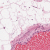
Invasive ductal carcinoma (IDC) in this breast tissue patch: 0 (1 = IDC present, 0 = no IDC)